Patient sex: M
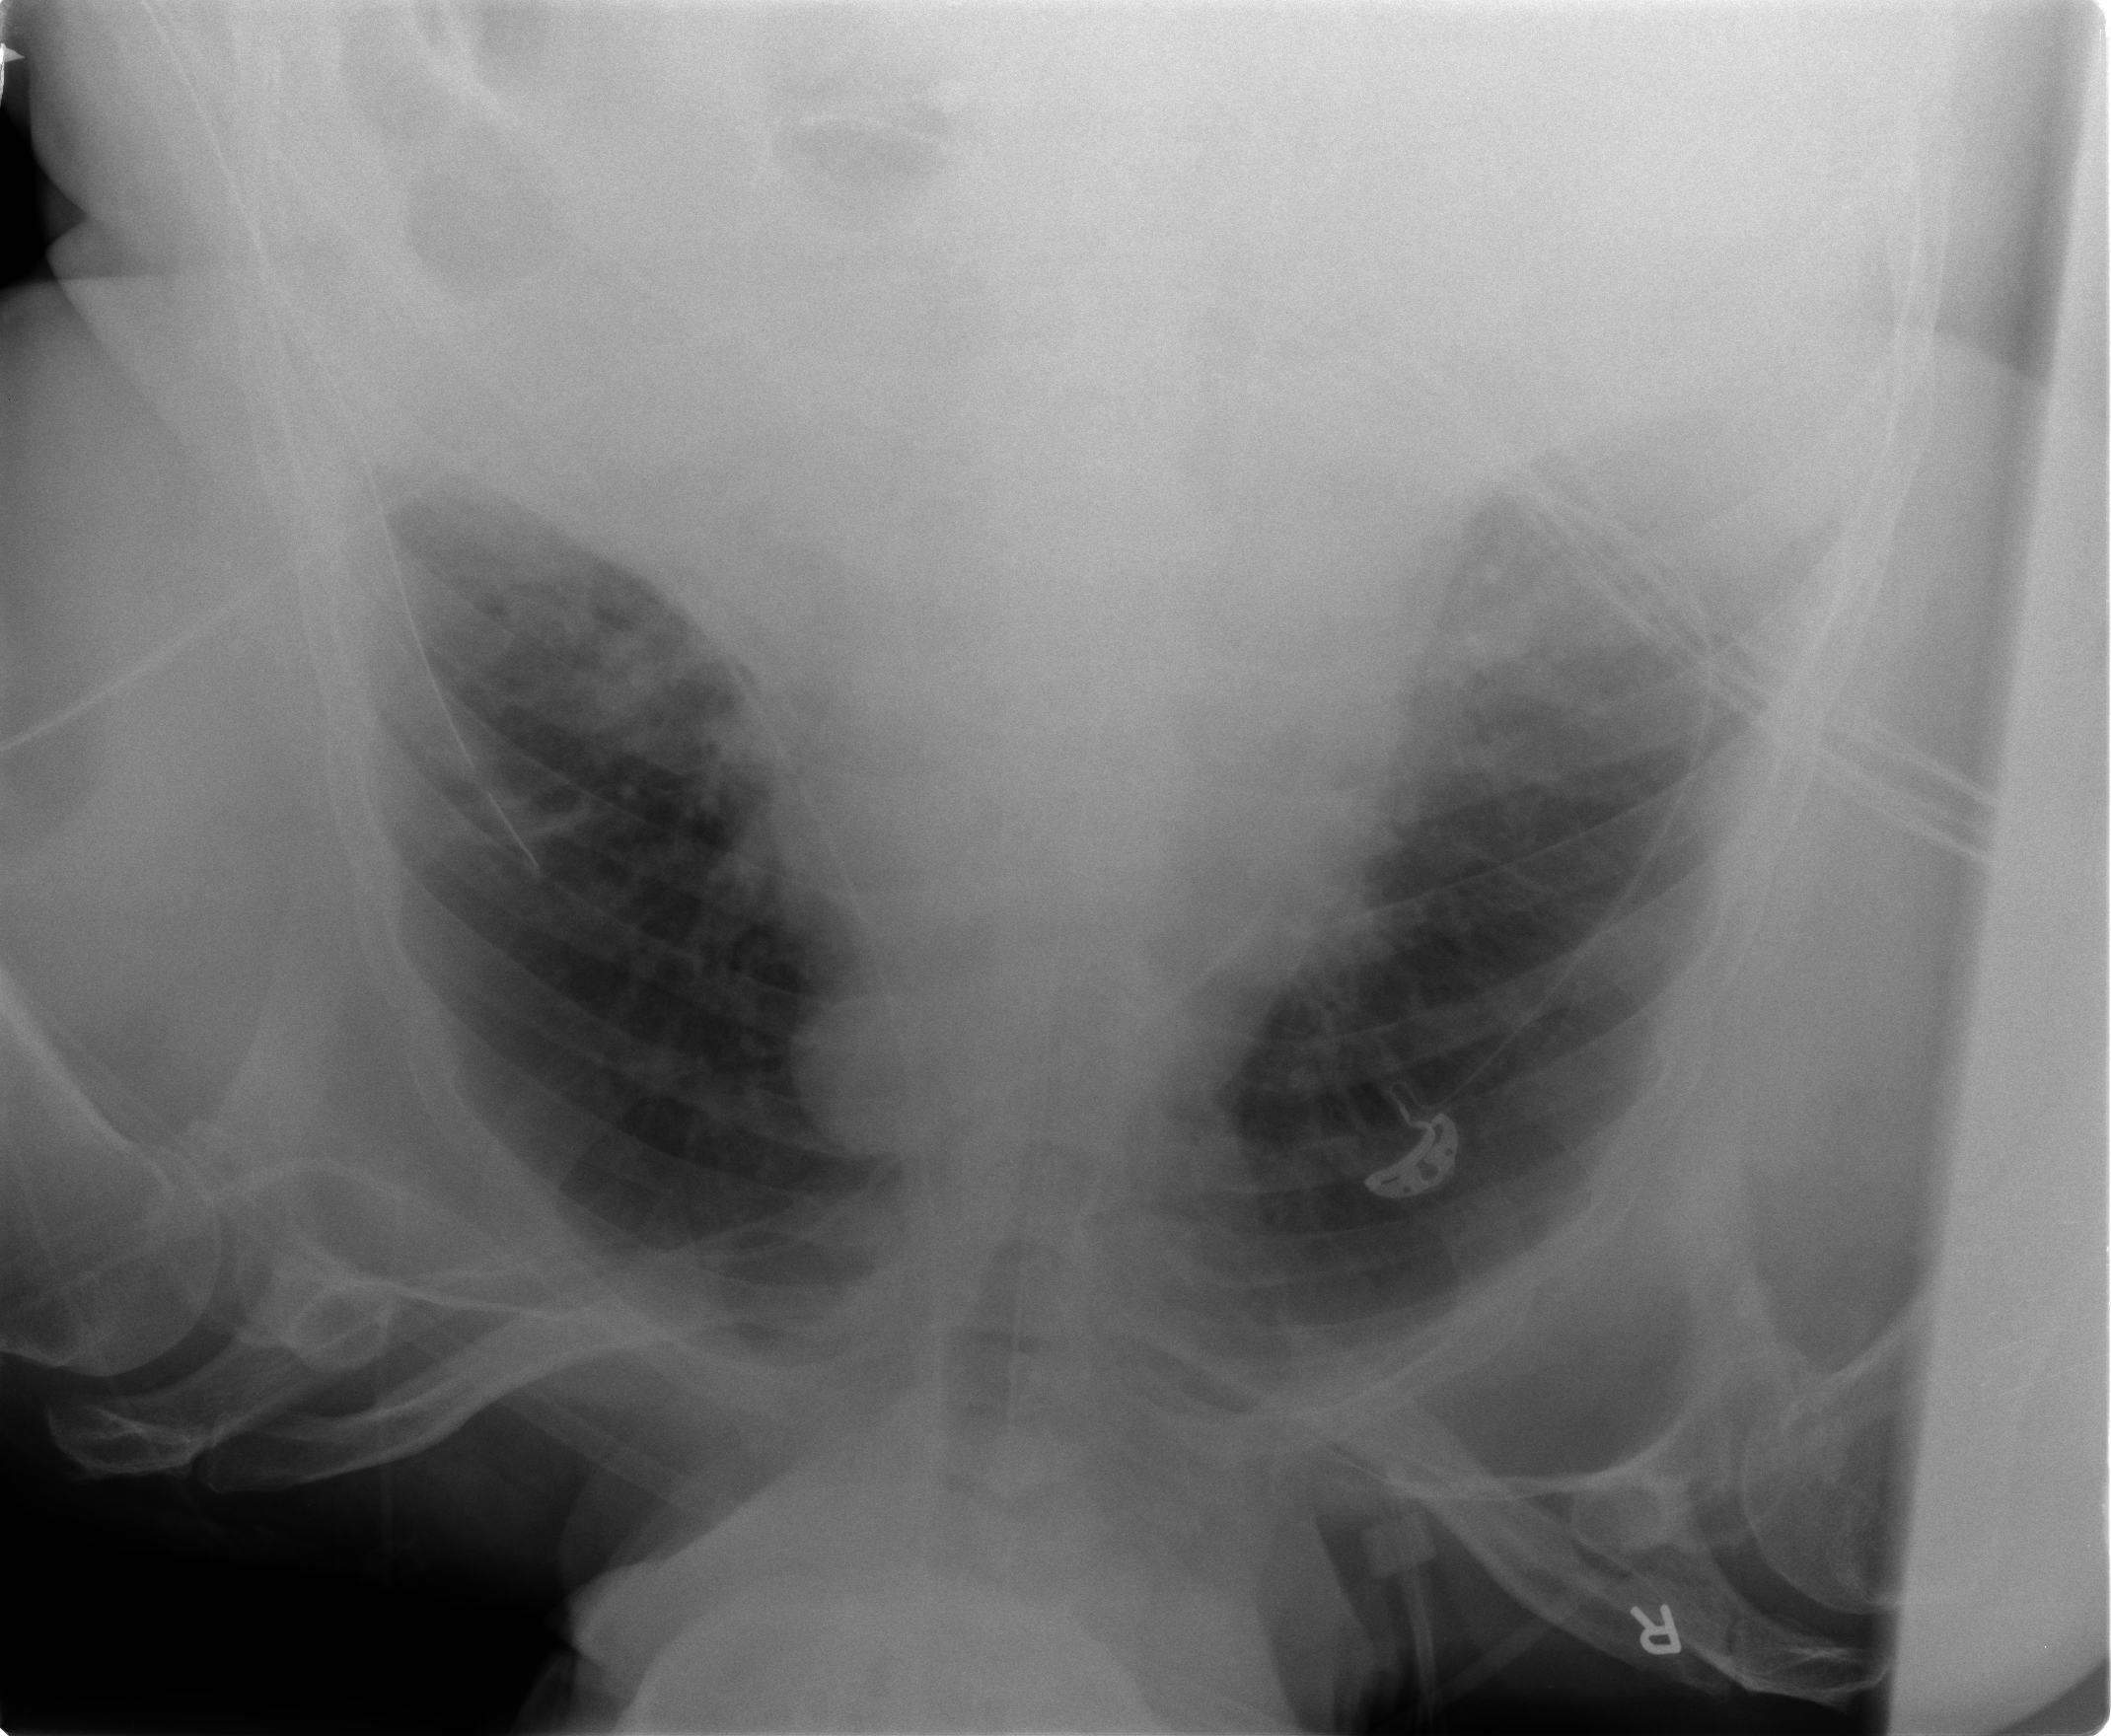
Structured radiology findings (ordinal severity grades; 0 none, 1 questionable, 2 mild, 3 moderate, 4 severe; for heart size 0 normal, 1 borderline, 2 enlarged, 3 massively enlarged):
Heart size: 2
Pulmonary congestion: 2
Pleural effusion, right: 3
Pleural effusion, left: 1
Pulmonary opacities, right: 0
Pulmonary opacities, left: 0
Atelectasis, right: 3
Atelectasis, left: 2